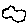
Label: cloud